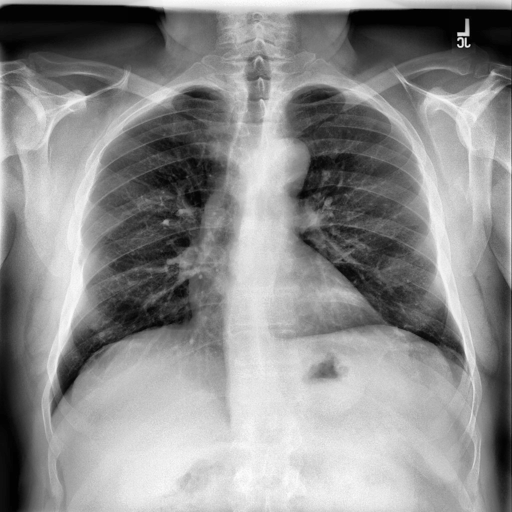
Finding: NORMAL